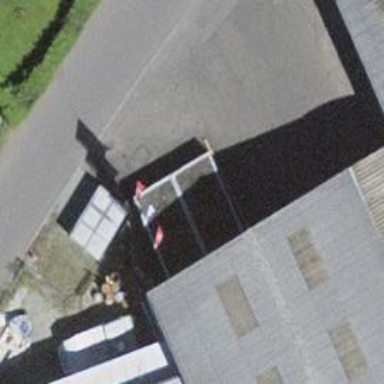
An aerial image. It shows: Garage.